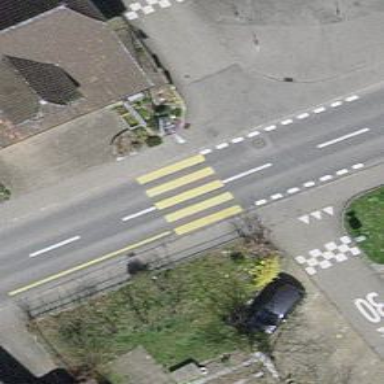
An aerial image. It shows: Uncontrolled road crossing.